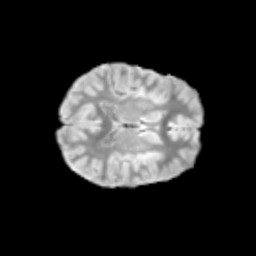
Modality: T2w
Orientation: axial
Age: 11
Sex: female
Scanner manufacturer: siemens
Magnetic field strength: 3 T
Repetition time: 3.8 s
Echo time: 0.07 s